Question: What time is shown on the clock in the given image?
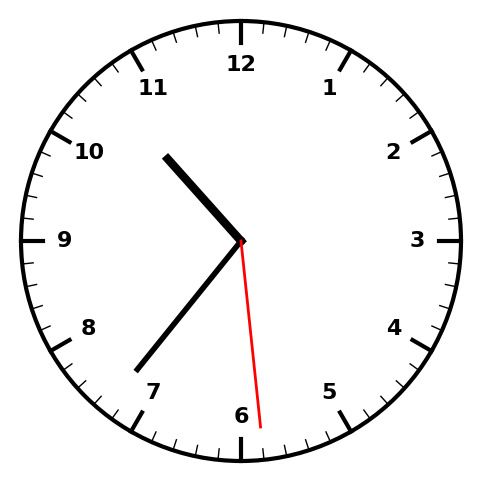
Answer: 10:36:29